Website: walmart
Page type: payment
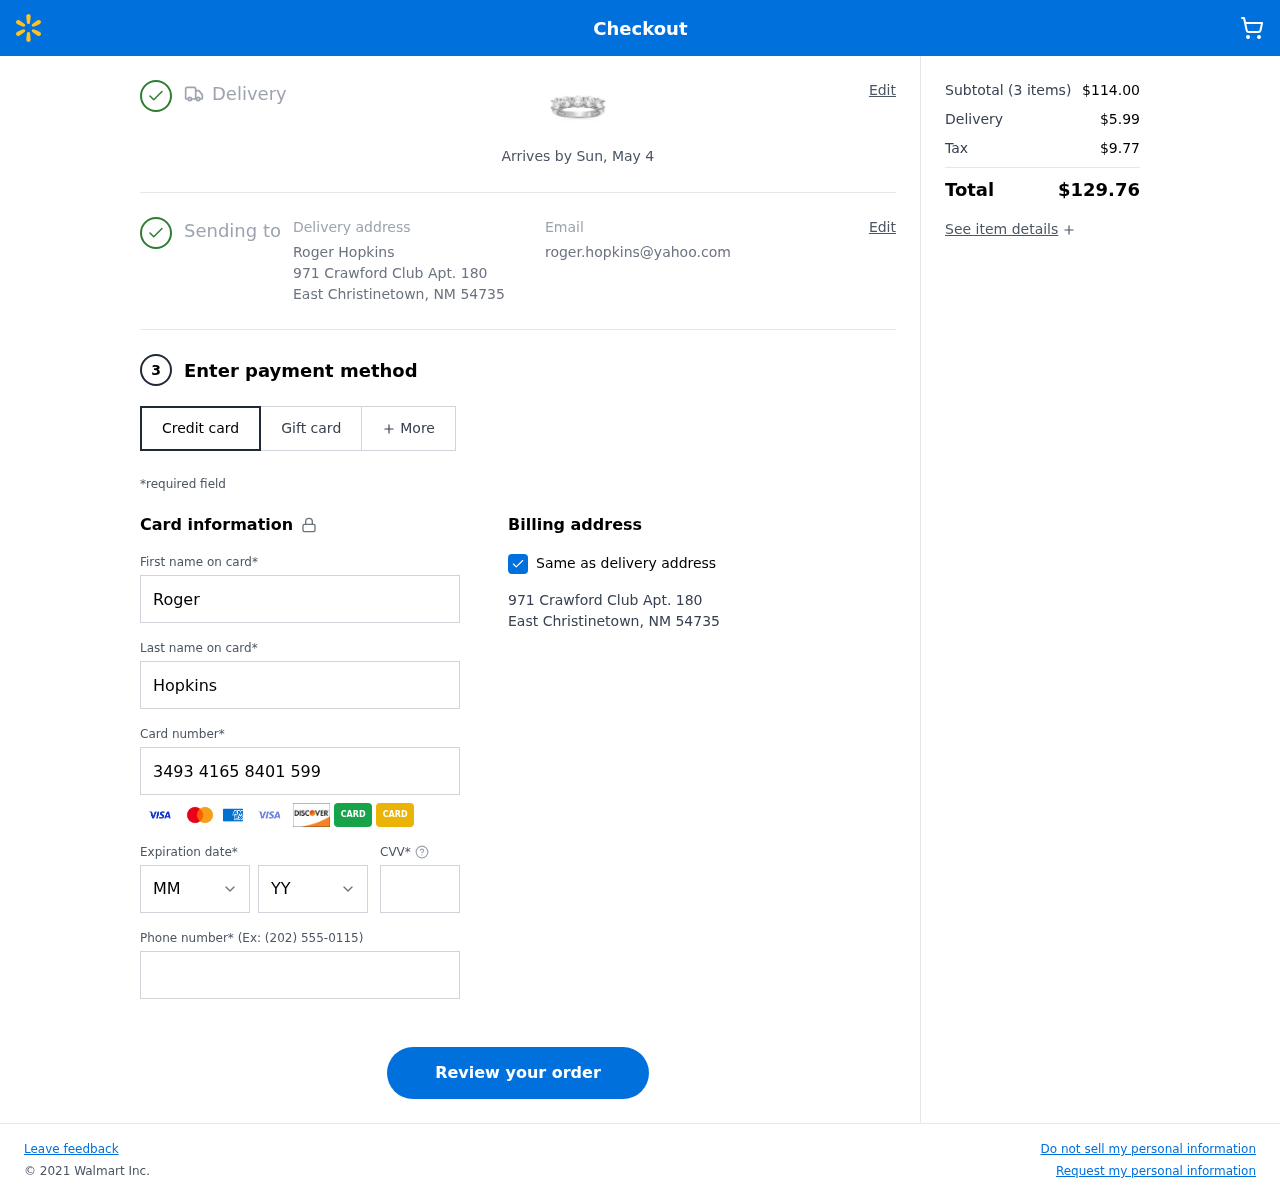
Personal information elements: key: PII_CARD_CVV
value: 8303
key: PII_CARD_EXPIRY_MONTH
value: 06
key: PII_CARD_EXPIRY_YEAR
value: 28
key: PII_CARD_NUMBER
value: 3493 4165 8401 599
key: PII_CITY
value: East Christinetown
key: PII_EMAIL
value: roger.hopkins@yahoo.com
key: PII_FIRSTNAME
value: Roger
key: PII_FULLNAME
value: Roger Hopkins
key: PII_LASTNAME
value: Hopkins
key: PII_PHONE
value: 2936414014
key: PII_POSTCODE
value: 54735
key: PII_STATE_ABBR
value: NM
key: PII_STREET
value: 971 Crawford Club Apt. 180
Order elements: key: ORDER_DELIVERY_DATE
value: Arrives by Sun, May 4
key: ORDER_NUM_ITEMS
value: (3 items)
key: ORDER_SUBTOTAL
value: $114.00
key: ORDER_SHIPPING_COST
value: $5.99
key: ORDER_TAX
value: $9.77
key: ORDER_TOTAL
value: $129.76